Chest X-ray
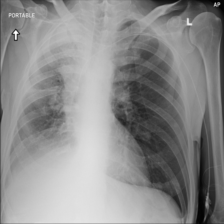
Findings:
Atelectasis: negative
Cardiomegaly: negative
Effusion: negative
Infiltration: negative
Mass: positive
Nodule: negative
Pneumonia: negative
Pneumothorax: negative
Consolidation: negative
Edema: negative
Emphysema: negative
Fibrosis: negative
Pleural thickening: positive
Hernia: negative